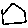
Label: hexagon